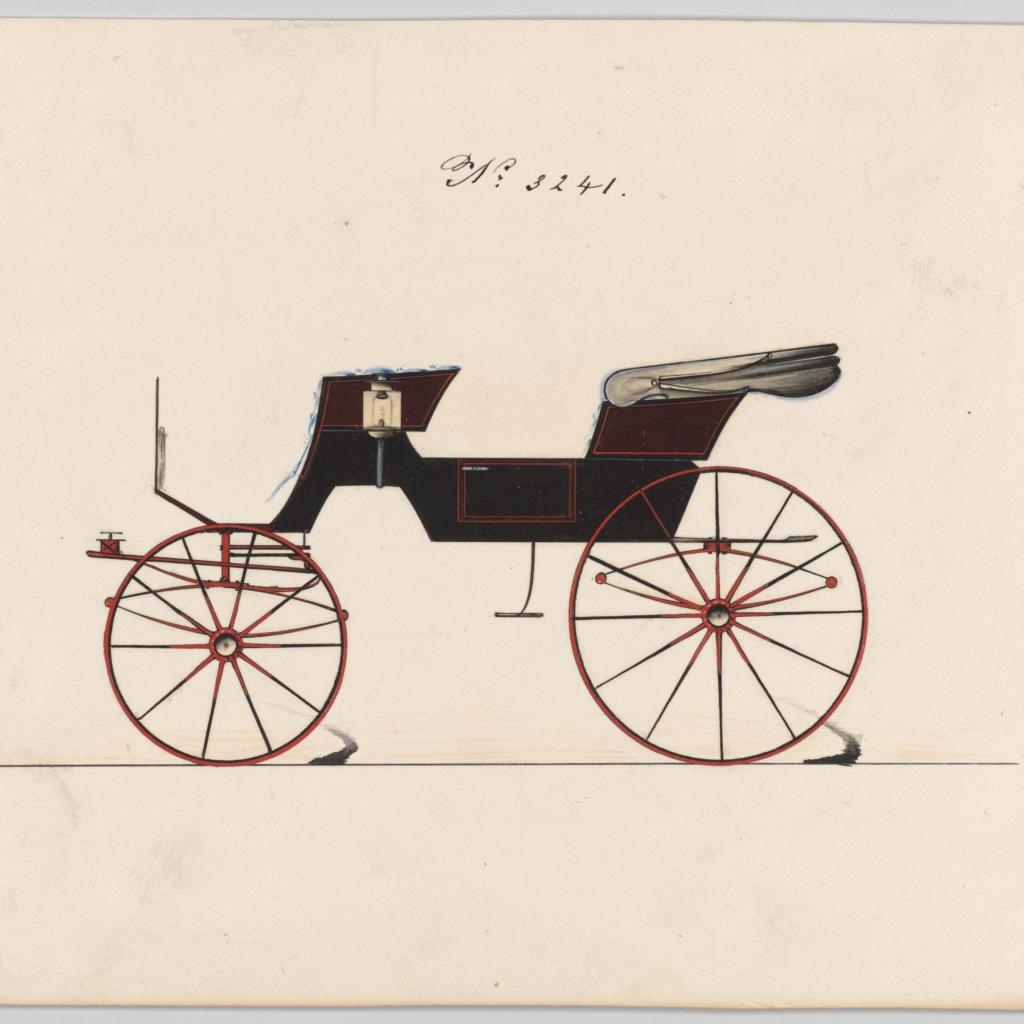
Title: Design for Park or Cabriolet Phaeton, no. 3241
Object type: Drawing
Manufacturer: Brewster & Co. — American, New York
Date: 1876
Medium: Pen and black ink, watercolor and gouache with gum arabic
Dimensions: sheet: 6 3/16 x 9 in. (15.7 x 22.9 cm)
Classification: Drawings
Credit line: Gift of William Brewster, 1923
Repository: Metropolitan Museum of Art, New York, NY